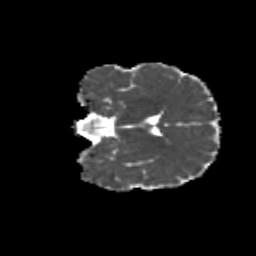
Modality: MD
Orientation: coronal
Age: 10
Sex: female
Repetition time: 9.512 s
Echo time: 0.089 s